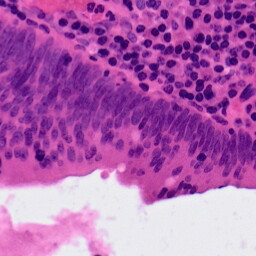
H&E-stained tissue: Colon